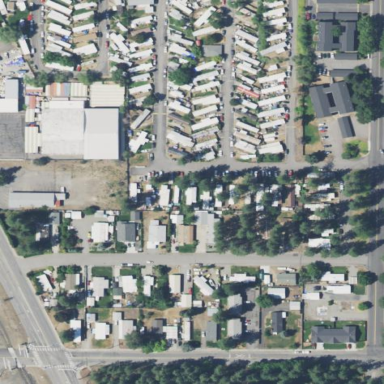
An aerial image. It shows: Residential area known as trailer park.